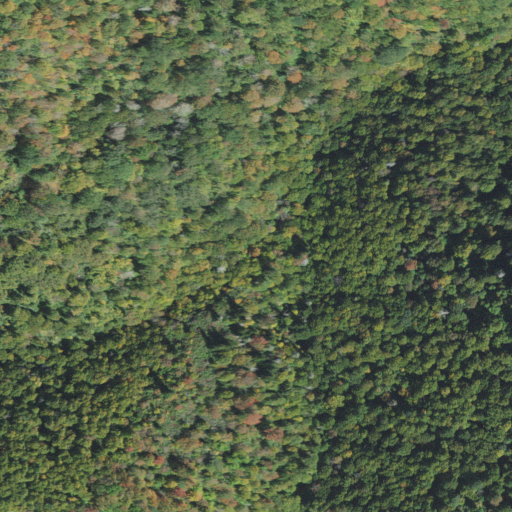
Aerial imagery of valley in North Carolina named Possum Hollow containing mixed forest, deciduous forest, and evergreen forest